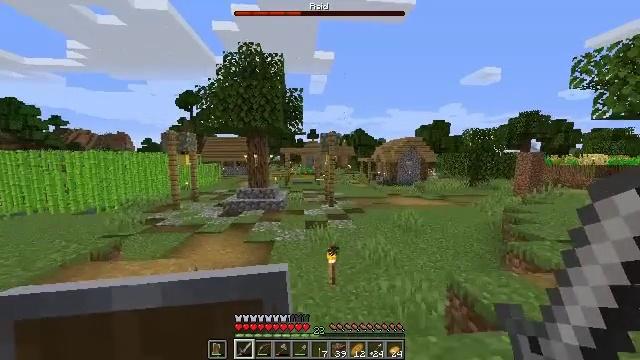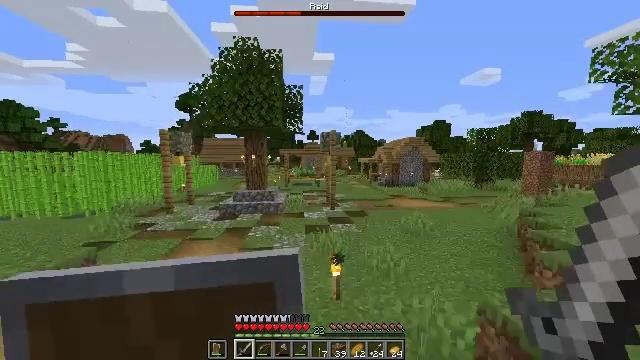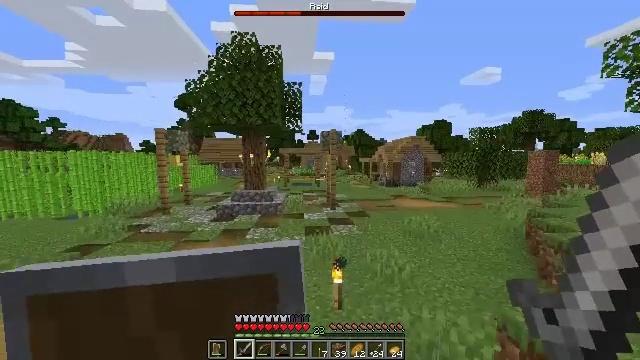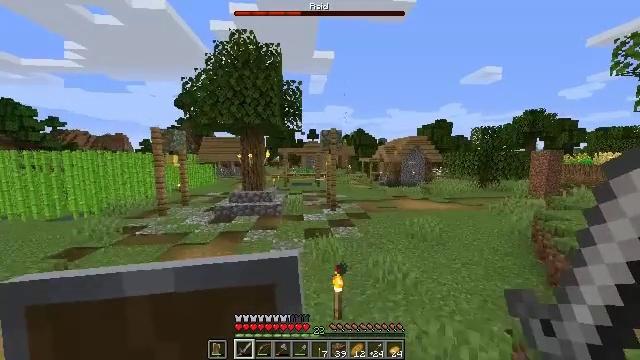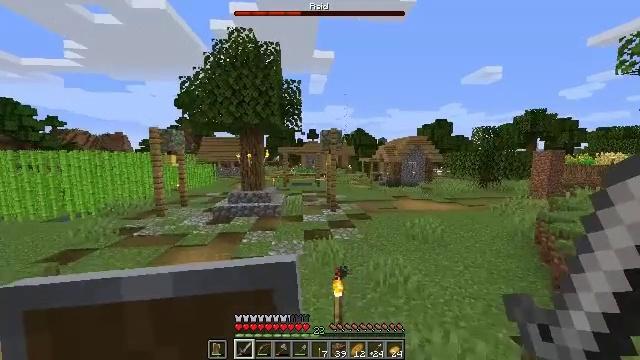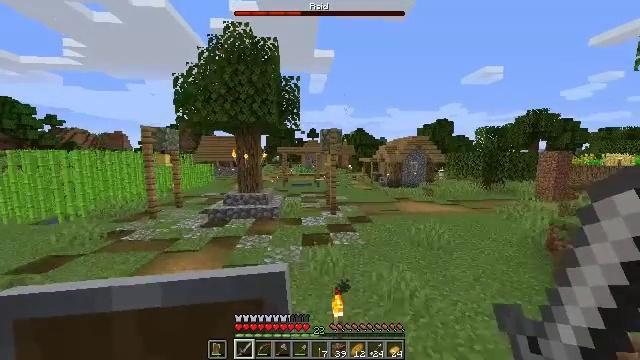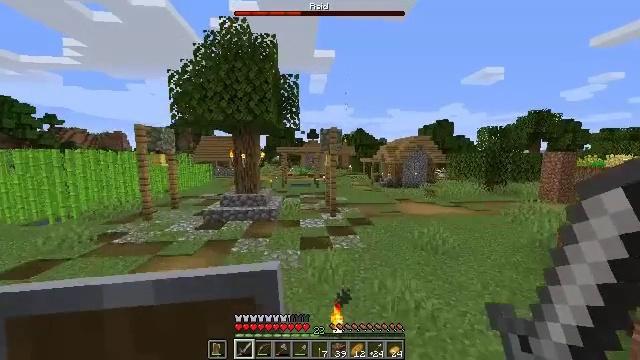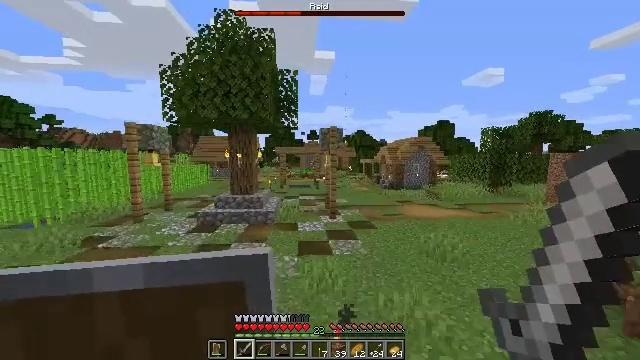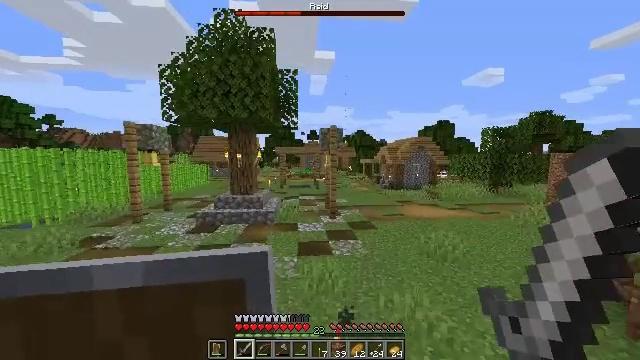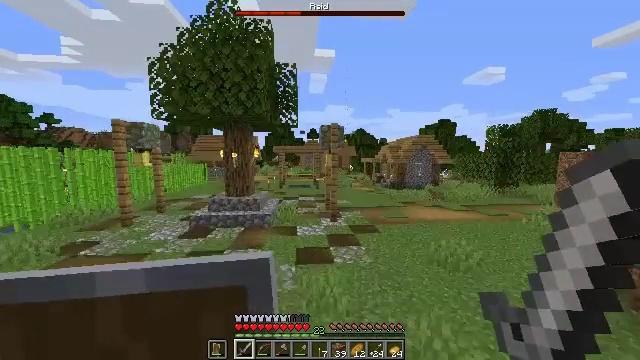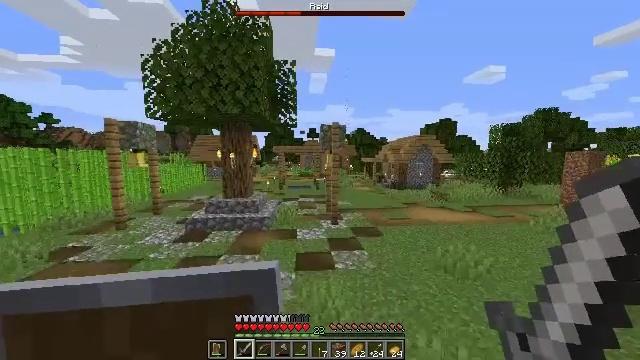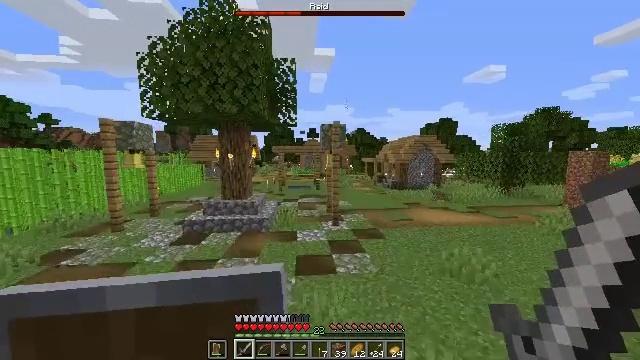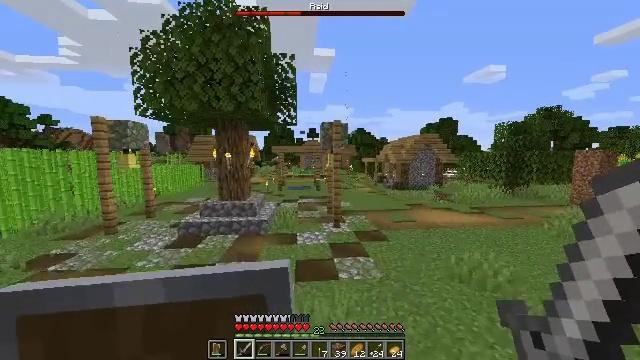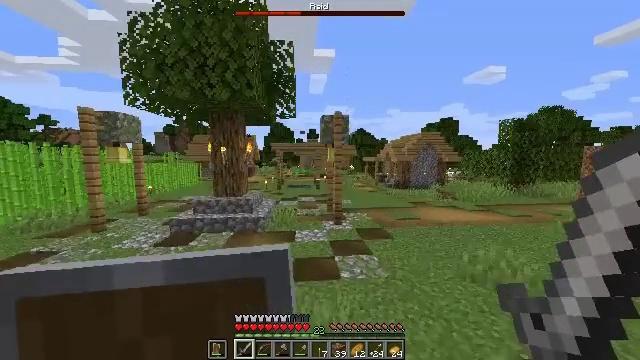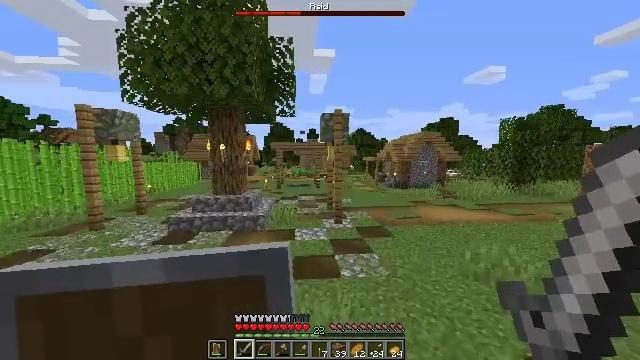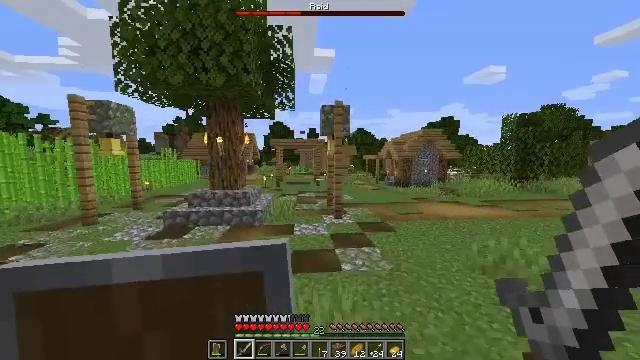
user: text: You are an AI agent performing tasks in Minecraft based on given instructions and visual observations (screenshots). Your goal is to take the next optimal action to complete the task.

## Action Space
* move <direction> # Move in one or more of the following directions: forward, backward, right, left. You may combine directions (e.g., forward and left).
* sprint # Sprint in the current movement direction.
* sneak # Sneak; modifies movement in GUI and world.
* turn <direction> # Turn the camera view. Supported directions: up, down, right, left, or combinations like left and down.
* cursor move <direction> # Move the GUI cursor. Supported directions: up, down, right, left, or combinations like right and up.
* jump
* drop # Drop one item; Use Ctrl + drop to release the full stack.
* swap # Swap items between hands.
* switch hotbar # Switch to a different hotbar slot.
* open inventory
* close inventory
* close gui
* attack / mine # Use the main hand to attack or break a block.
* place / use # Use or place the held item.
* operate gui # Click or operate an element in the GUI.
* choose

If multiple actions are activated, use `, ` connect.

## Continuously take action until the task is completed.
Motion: motion action
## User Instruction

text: Gather dirt.
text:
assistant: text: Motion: move forward
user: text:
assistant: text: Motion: move forward
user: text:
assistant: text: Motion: move forward
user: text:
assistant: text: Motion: move forward
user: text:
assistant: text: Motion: move forward
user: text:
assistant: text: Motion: move forward
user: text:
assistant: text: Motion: move forward
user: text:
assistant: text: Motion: move forward
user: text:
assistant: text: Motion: move forward
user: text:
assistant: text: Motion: move forward
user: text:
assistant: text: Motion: move forward
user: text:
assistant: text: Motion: move forward
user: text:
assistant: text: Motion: move forward
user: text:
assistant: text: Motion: move forward
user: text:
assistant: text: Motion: move forward
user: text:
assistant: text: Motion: move forward
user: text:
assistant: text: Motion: move forward, turn right and up
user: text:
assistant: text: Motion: move forward, turn right and up
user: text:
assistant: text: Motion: move forward, turn up
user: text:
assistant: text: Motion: move forward, turn up
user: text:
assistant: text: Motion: move forward, turn right and up
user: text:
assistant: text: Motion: move forward and move left
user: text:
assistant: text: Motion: move forward and move left
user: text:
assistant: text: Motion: move forward and move left, turn right
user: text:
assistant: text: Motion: move forward and move left, turn right
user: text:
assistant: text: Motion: move forward and move left
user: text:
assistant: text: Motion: move forward and move left, turn right
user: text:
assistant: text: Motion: move forward, turn right and up
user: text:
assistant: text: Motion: move forward, turn right
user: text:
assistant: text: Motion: move forward